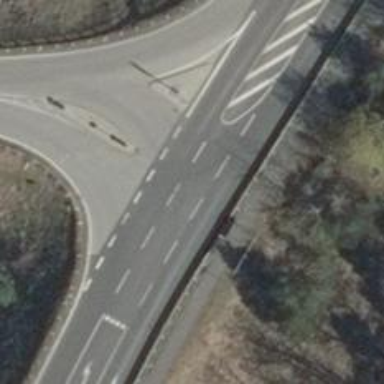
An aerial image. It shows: Asphalt motorway link.